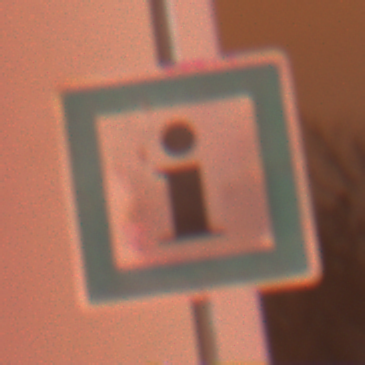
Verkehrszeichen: Informationsstelle
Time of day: Night
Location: Outdoor (Urban)
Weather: Overcast
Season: Winter
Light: Artificial